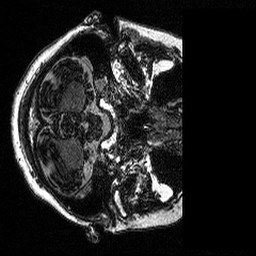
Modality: MP2RAGE
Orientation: axial
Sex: female
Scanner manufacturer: siemens
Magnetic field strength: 3 T
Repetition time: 5 s
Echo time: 0.00292 s